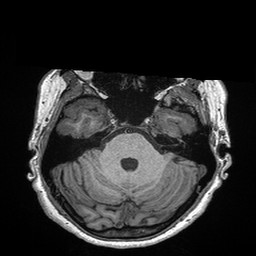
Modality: T1w
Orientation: coronal
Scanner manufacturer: siemens
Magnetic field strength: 3 T
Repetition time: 2.3 s
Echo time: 0.00298 s